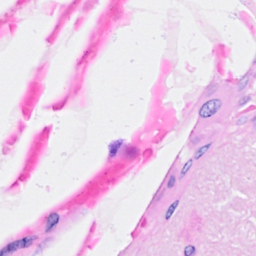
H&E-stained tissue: Breast